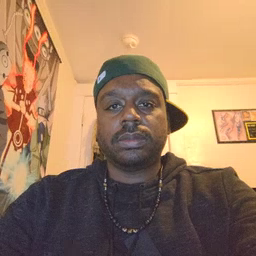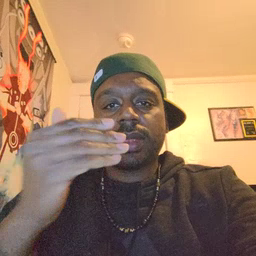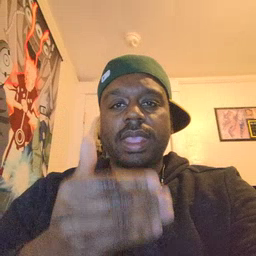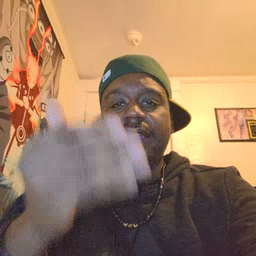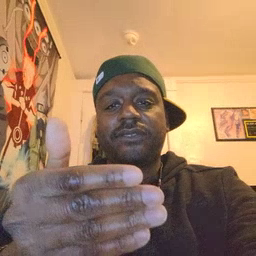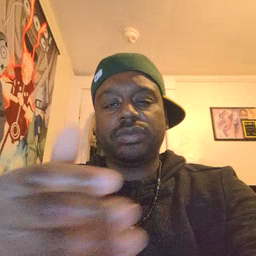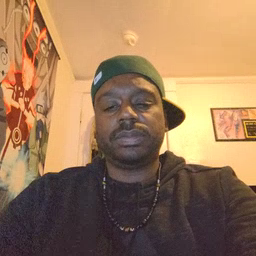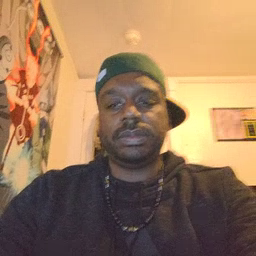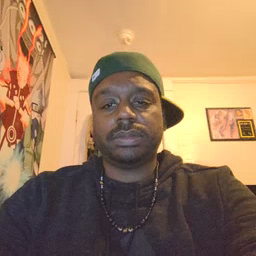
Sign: after